Question: I am trying to built a very simple diagram or flow chart representation of buildings .
'''
$floors = array( array( 'app_1','app_2','app_2_A' ),
array( 'app_3','app_4','app_5'),
array( 'app_6','app_7', 'app_8','app_9') ,
array( 'app_10','app_11', 'app_12','app_13') ,
array( 'app_14','app_15', 'app_16') ,
);
echo "<table border='2'>";
foreach ($floors as $floor ) {
$total_app = count( $floor);
echo "<tr>";
for($i = 0;$i < $total_app; $i++){
echo "<td colspan=" .$total_app. ">";
echo $floor[$i] . ' ( ' . $total_app . ' ) '; //brackets only for debug
echo "</td>";
}
echo "</tr>";
}
echo "</table>";
'''
The result is :

Problem is : The client wants all the rows to be of equal width , and not all the floors has the same number of apartments.
So I thought I will use 'colspan'. ( in code 'echo "<td colspan=" .$total_app. ">";' )
Problem (2) : The script needs to work on 100's of different buildings, so anything less than a full dynamic calculation for the 'colspan' will not work.
'Colspan' , as I understand it , is actually relative to the max number of cells i have ( the row with largest number of elements ).
If that is true , then I need to know which array element ( floor ) has the highest count ( apartments ) - and then set this as the header - but I am not sure how to do it.
so
1. how can I count the elements inside the nested array and compare them to see the "most populated floor"
2. having done that - how can I calculate the colspan for each floor's row of apartments in relation to that max. ( colspan can have only int() and not fractions or percentage )
3. A building is thought of as going from bottom to top, where as a table from top to bottom, so I need to flip the array , but keep the calculations of 'colspan'
4. last but not least - I might be looking at this all wrong and there might be an easier way to achieve the wanted result ( maybe divs? ) - but I can not see one now - so if one exist - please do 'slap' me and show me the way ..
Like Said before : the solution must be flexible for all configurations :
Example :
'''
$floors = array( array( 'app_1','app_2','app_2_A','app_2_B','app_2_C', 'app_2_D'),
array( 'app_3','app_4','app_5'),
array( 'app_6','app_7') ,
array( 'app_10','app_11', 'app_12','app_13') ,
array( 'app_14') ,
);
'''
So any attempt to "hardcode" calculations of colspan will fail..
I need the Rows (floors) to be equal in width, and for the cells ( apartments ) to fill each row to full in such a way that if for example I have 2 apartments ,each will be 50% in width, if I have 4 apartments ,each will be 25% , 3 apartments - 33% and so on .
The question is how to achieve that with 'colspan' if possible, or with any other method ..
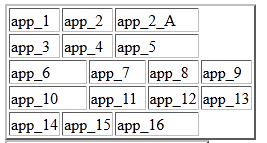
Answer: Firstly colspan is stand of the row has 3 column, but I want the row all column in single cell, you could use colspan.
'''
<?
$max_app = 0;
foreach( $floors as $floor ){
$max_app = max(count($floor), $max_app);
}
echo "<table border='2'>";
foreach( $floors as $floor ){
echo "<tr>";
for( $a=0;$a<count($floor);$a++ ){
if( $a+1 == count($floor) && $a+1 < $max_app ){
//last cell, total number of cell in floor does not equals to $max_app
echo "<td colspan='" . ($max_app - $a) . "'>";
}else{
echo "<td>";
}
echo $floor[$a];
echo "</td>";
}
echo "</tr>";
}
echo "</table>";
?>
'''
The alternative solution is using DIV with float: left; but the width of the DIV needed to know. Cause your requirement: all cell need using same width.
Are you want a solution that ALL row is same width, and all cell width is same in each row???

'''
<?
echo "<table border='0'>";
foreach( $floors as $floor ){
echo "<tr><td><table border='1' width='100%'><tr>";
$percent = ceil( 100 / count($floor) );
foreach($floor as $app){
print("<td width='{$percent}%'>{$app}</td>");
}
echo "</tr></table></td></tr>";
}
echo "</table>";
?>
'''